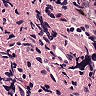
Metastatic tissue present: no